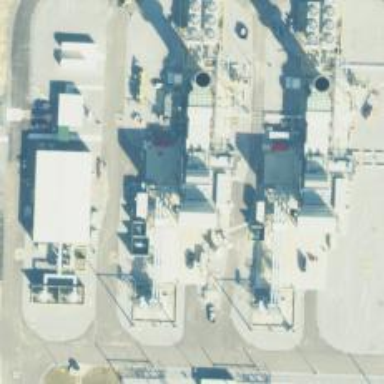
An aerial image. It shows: Gas turbine generator powered by gas.